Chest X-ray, AP view. Patient: 52 years old, sex M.
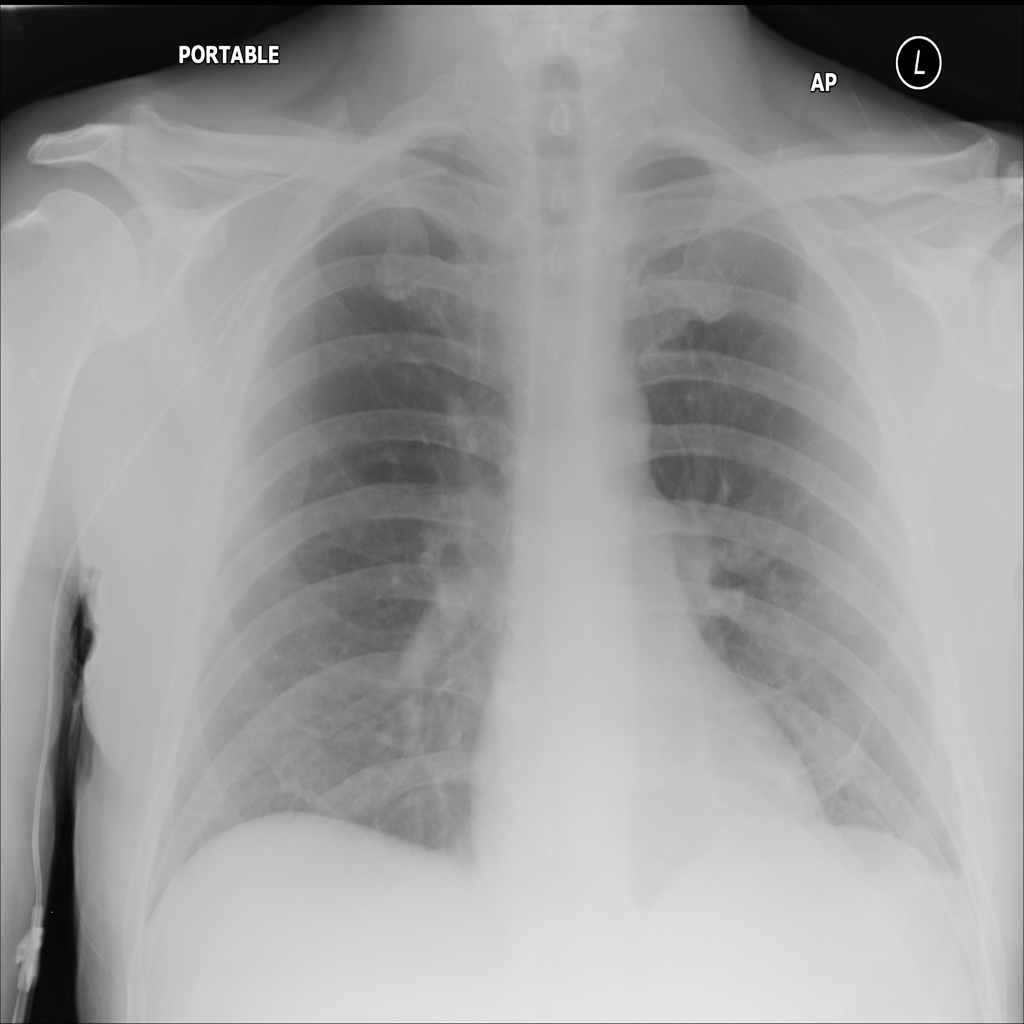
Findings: No Finding